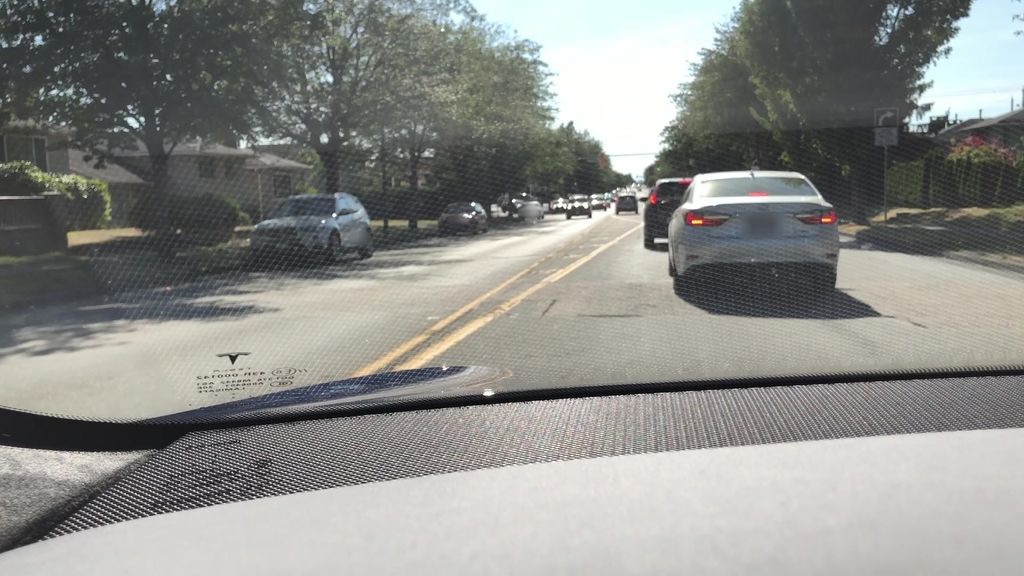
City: vancouver